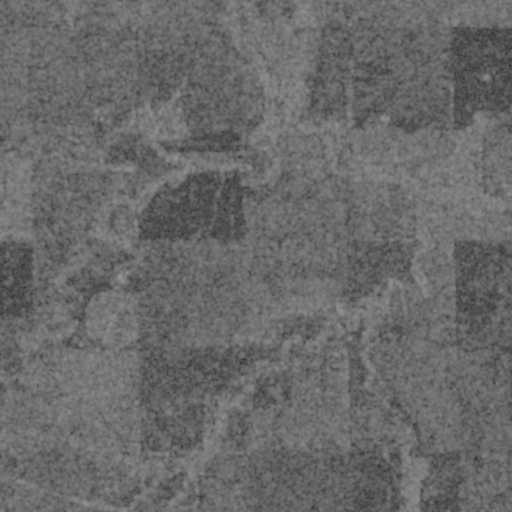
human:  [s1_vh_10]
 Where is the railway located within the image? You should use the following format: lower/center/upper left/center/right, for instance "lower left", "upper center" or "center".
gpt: The railway is located in the lower of the image.
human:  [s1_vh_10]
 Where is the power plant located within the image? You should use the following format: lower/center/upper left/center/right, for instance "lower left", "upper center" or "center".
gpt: There is no power plant in the image.

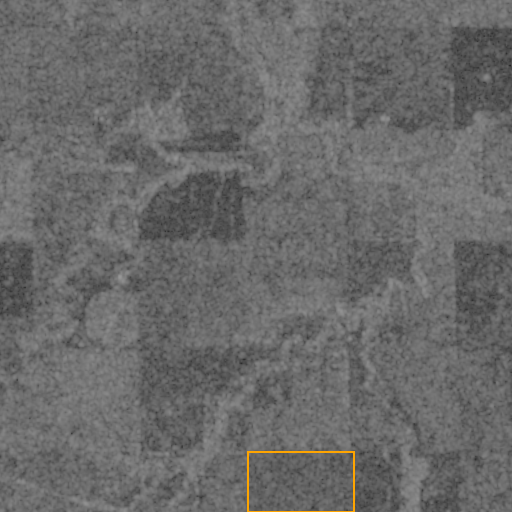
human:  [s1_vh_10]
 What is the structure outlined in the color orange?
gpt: The structure outlined in orange is a crop field.
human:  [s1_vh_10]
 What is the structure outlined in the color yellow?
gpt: There is no yellow outline.